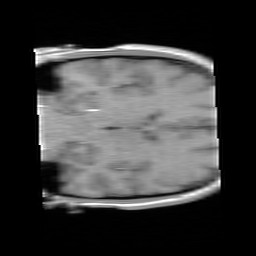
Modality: FLASH
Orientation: coronal
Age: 30
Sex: male
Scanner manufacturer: siemens
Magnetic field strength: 3 T
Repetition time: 0.245 s
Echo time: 0.0026 s